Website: ulta-beauty
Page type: newsletter-management
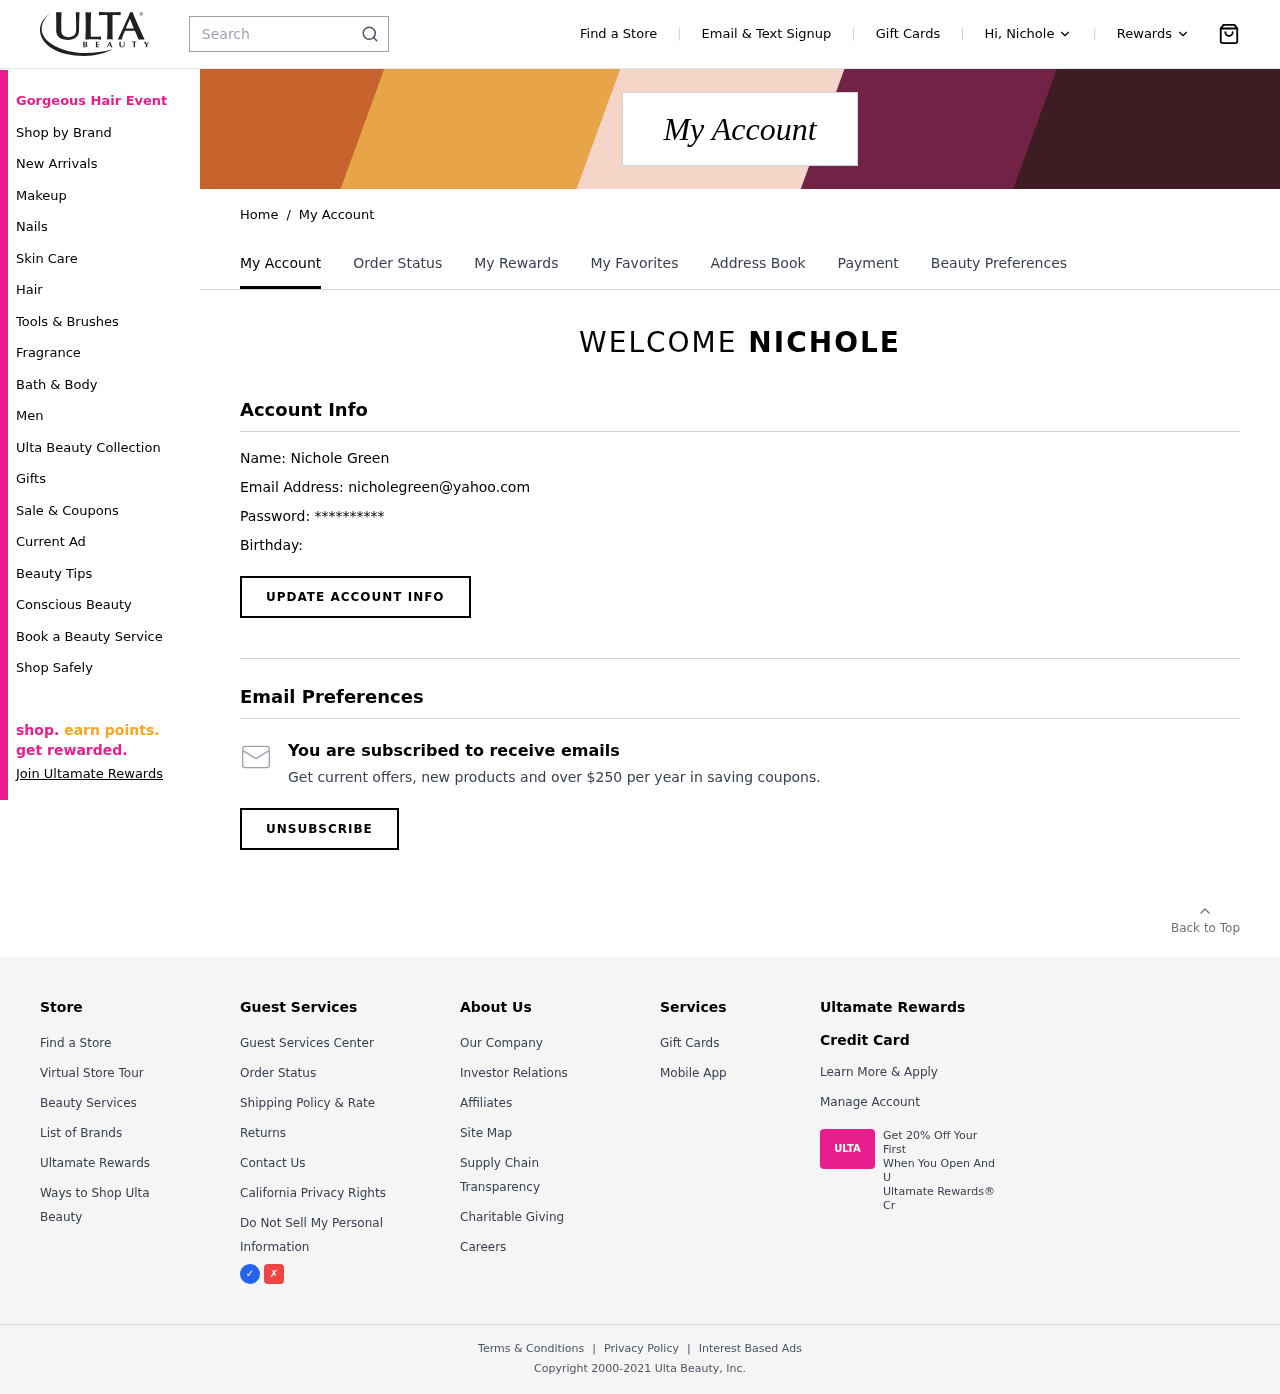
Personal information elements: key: PII_EMAIL
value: nicholegreen@yahoo.com
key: PII_FIRSTNAME
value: Nichole
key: PII_FIRSTNAME
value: NICHOLE
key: PII_FULLNAME
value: Nichole Green
Search elements: key: HEADER_SEARCH
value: Search